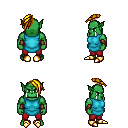
a pixel art fantasy rpg character, male body template, orc, green skin, teal tunic, red pants, blonde long mohawk hairstyle, leather bracers, gold boots, four views (front, back, left, right), 2x2 character sprite sheet, small pixel art, hard edges, no anti-aliasing